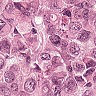
Metastatic tissue present: yes